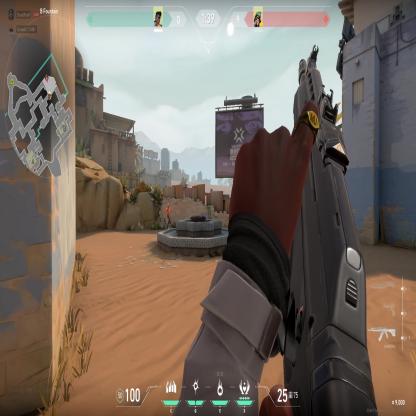
Label: enemy